Question: Hi I'm using twitter bootstrap popover functionality with seyhunak / twitter-bootstrap-rails gem.
I have the following code in my view:
'''
<ul class="nav nav-pills subnav">
<li>
<a class="label-with-popover" data-content="popover content" data-title="popover title">Home Valuations:</a>
</li>
</ul>
'''
The following in my page.js.coffe
'''
jQuery ->
$('.label-with-popover').popover()
'''
The popover appears but looks like so:

Bootstrap popover displays weird with extra vertical line through it: does anyone know how I can fix this?
Let me know if you need more info.
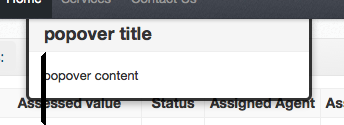
Answer: You've got a bunch of collisions between Bootstrap CSS and the CSS you wrote for your project. In the future, you should consider using a namespace for your own general-purpose classes like '.arrow', or your CSS will interfere with third-party libraries (like Bootstrap) which use such common class names.
Here's an edit to your fiddle: <URL>
I removed the 'margin' declaration on '.content', the 'padding' values on '.arrow', and, strictly for demo, added a container div to offset the popover so you could see the whole thing.